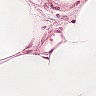
Metastatic tissue present: no